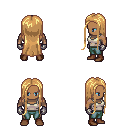
a pixel art fantasy rpg character, male body template, human, dark skin, white pirate shirt, teal pants, light blonde extra-long hairstyle, metal gloves, brown shoes, four views (front, back, left, right), 2x2 character sprite sheet, small pixel art, hard edges, no anti-aliasing